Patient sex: M
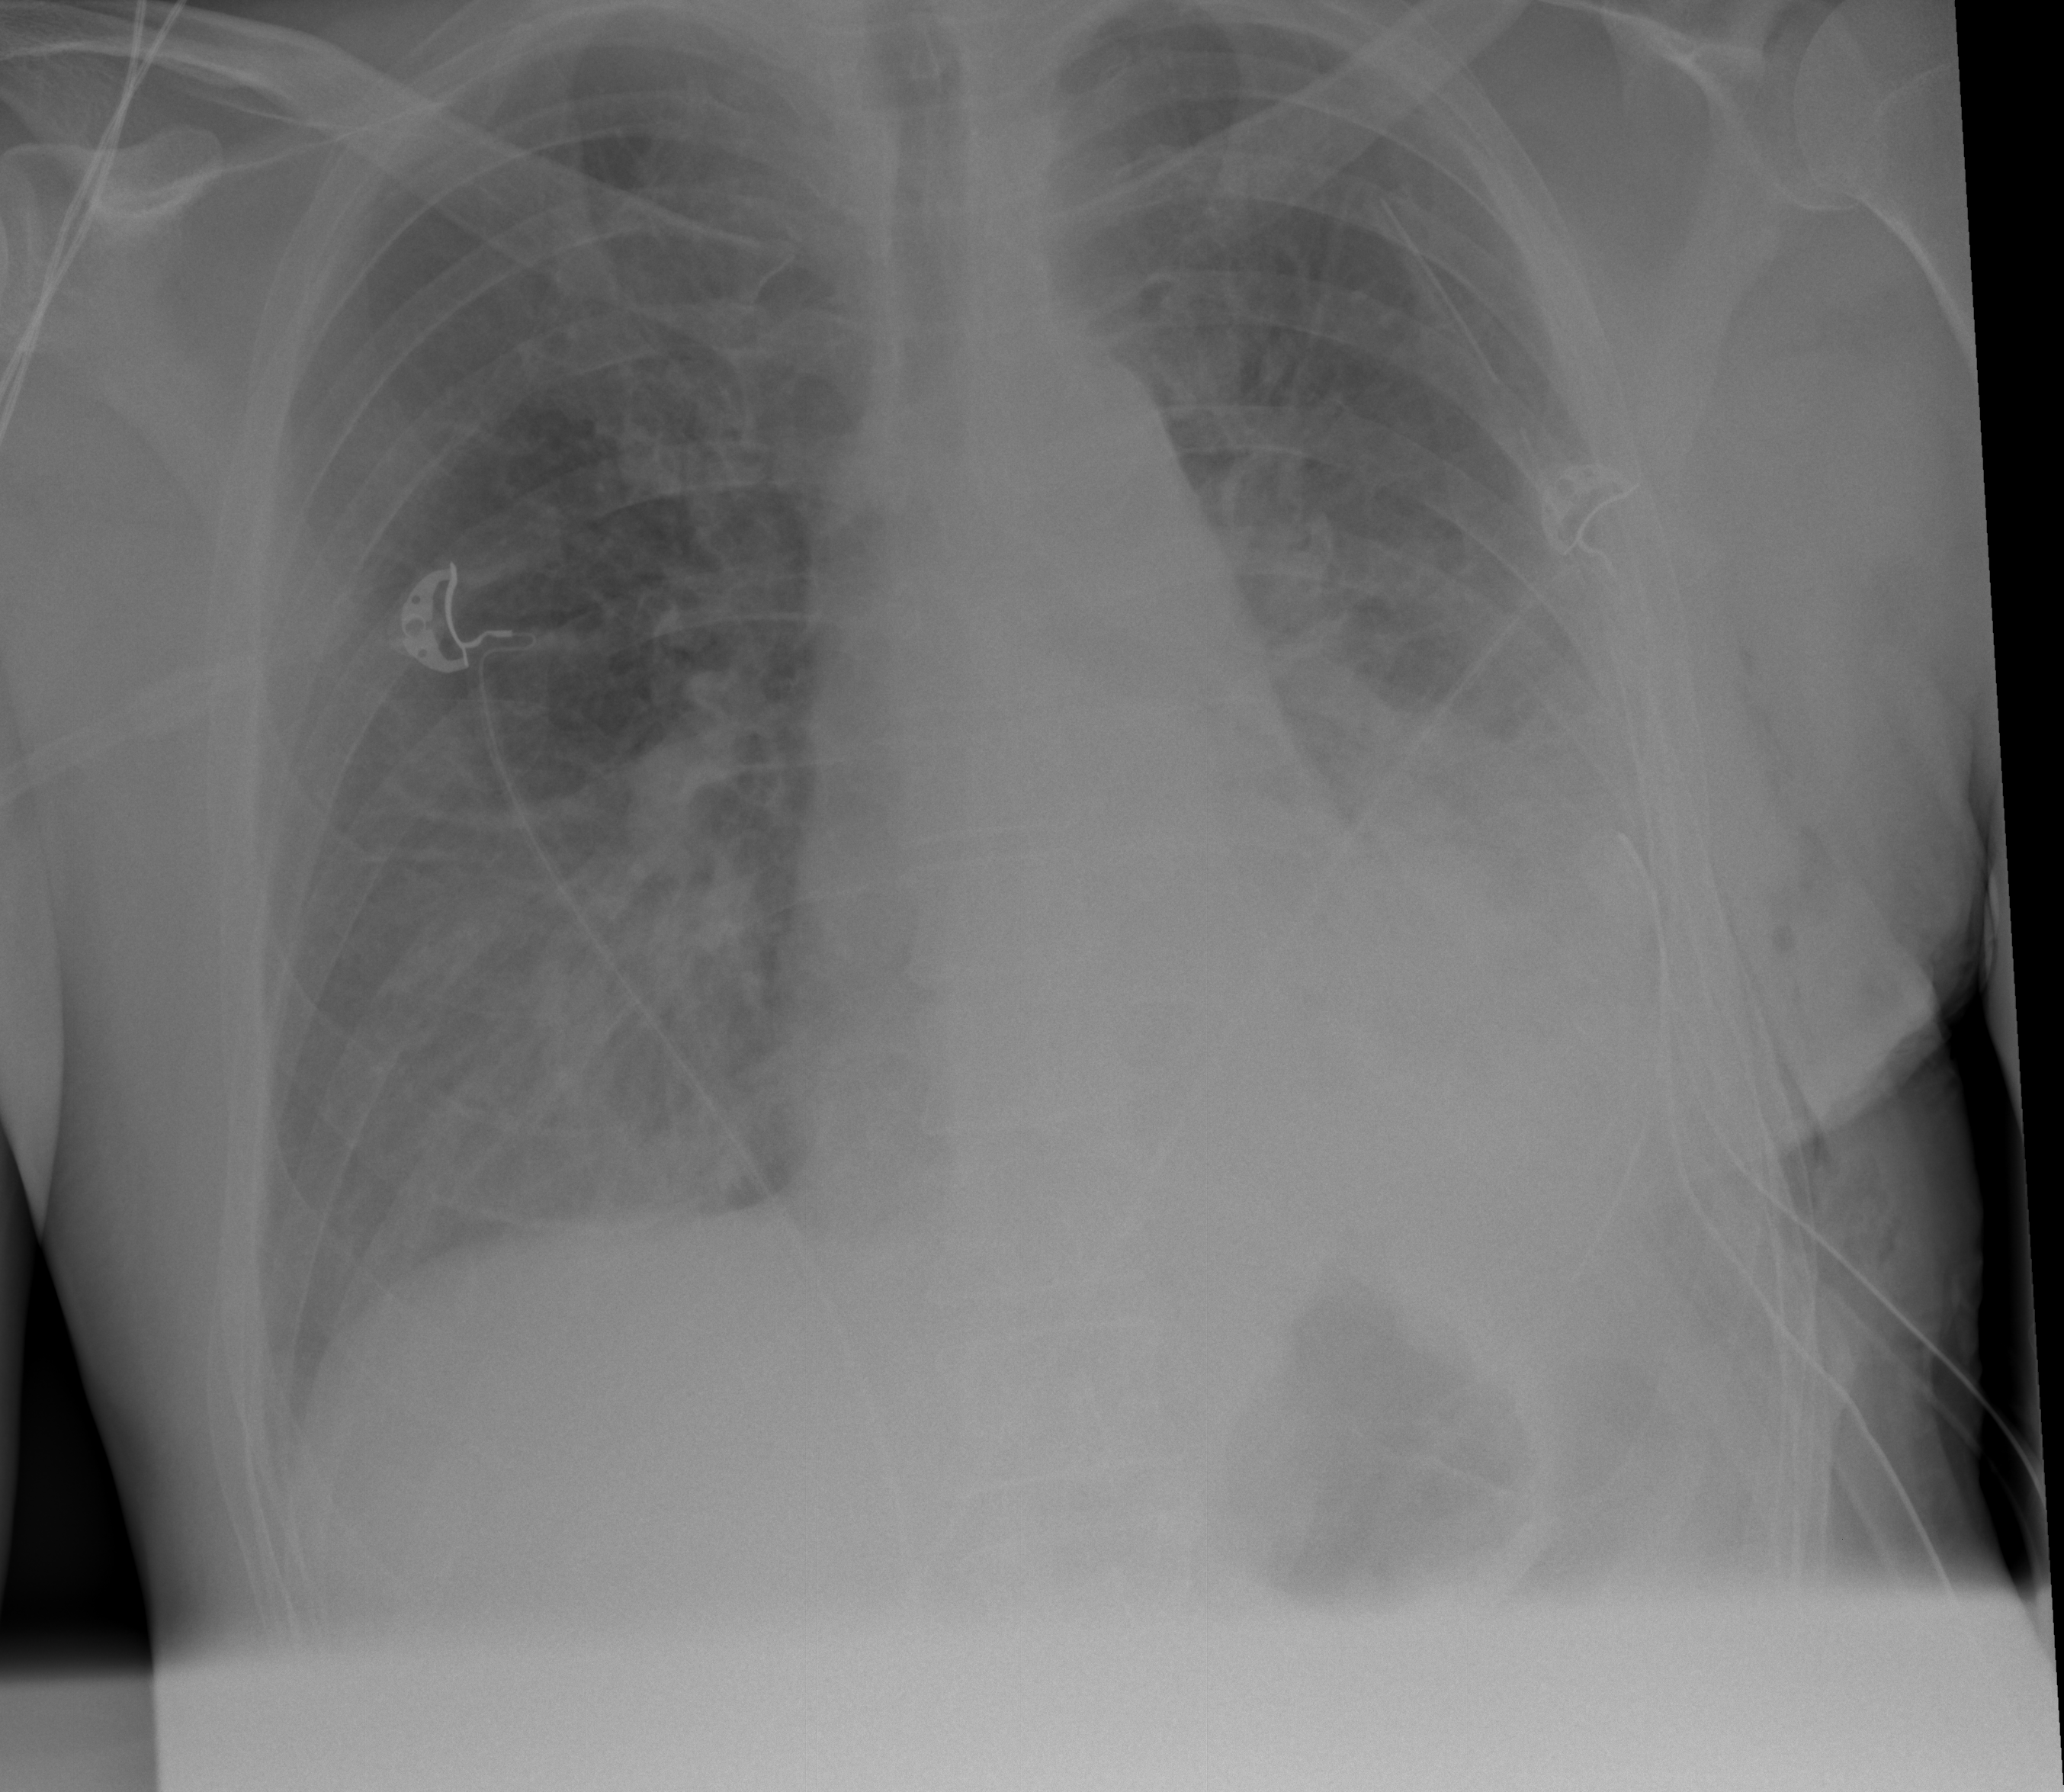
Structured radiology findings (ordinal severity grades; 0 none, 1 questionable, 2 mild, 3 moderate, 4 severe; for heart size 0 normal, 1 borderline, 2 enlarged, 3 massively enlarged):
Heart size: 0
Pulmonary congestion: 0
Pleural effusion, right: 2
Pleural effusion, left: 2
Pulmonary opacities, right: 0
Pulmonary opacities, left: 2
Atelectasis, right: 2
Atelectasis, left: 3